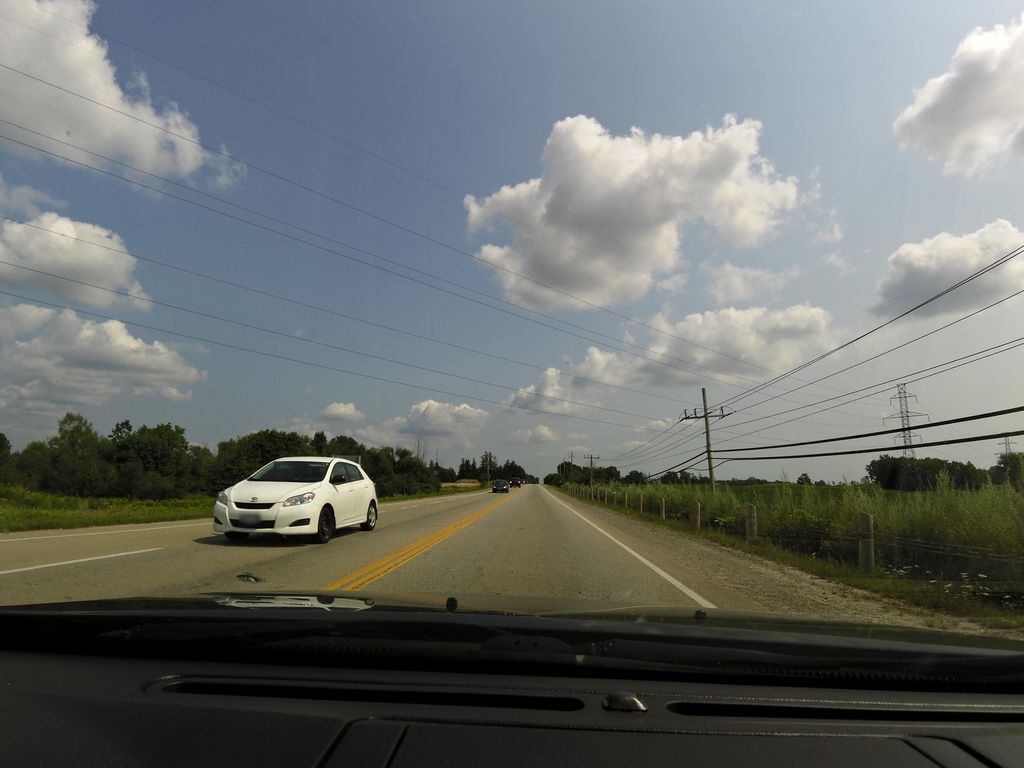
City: kitchener-waterloo